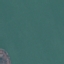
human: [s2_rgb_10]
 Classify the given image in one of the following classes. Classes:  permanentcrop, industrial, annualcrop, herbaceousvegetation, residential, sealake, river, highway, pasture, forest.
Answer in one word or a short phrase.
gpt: SeaLake